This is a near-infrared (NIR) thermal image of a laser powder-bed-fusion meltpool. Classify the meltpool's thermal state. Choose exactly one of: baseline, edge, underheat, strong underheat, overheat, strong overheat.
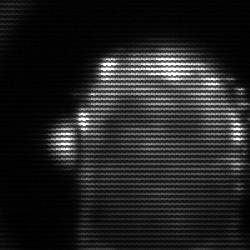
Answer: baseline